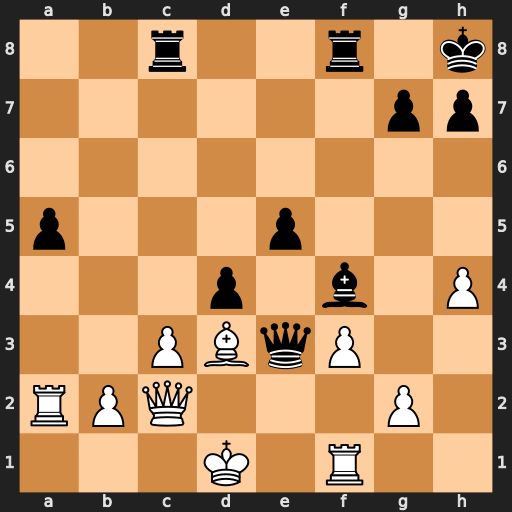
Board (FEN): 2r2r1k/6pp/8/p3p3/3p1b1P/2PBqP2/RPQ3P1/3K1R2
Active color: w
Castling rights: -
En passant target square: -
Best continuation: Re1 Qxd3+ Qxd3